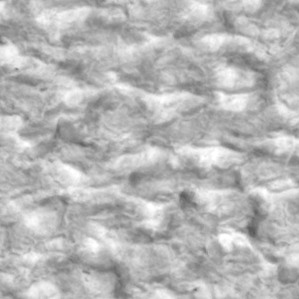
Label: non_frost